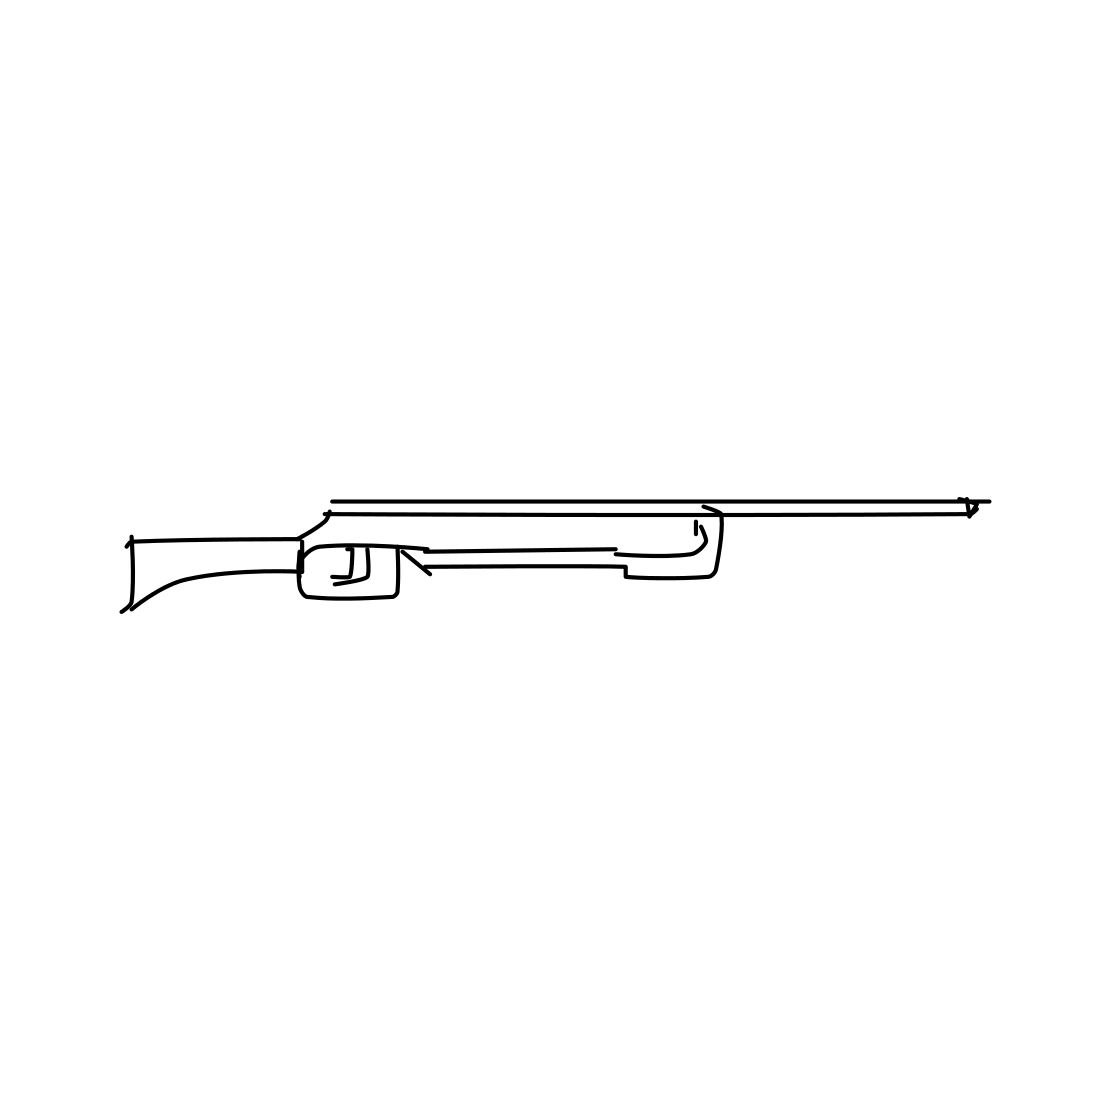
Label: rifle